Question: Let say I have next code in strings XML, which is working fine and text color become blue on output
'''
<string name="hello_world">
<font color='blue'> Hello world!</font> here is my text with yellow background
</string>
'''
Question - Is it possible to change for some worlds in similar way as above, ?
Final result:

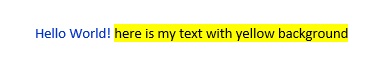
Answer: Sure, Check this:
'''
<string name="hello_world">
<font color='blue'> Hello world!</font><font color = 'black' bgcolor = 'yellow'> here is my text with yellow background</font>
</string>
'''